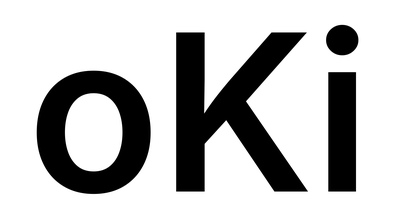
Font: Inter_SemiBold